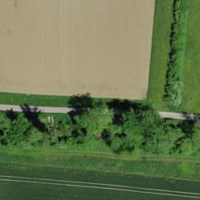
EUNIS habitat code: 52
Species observed at this site:
Cardamine pratensis